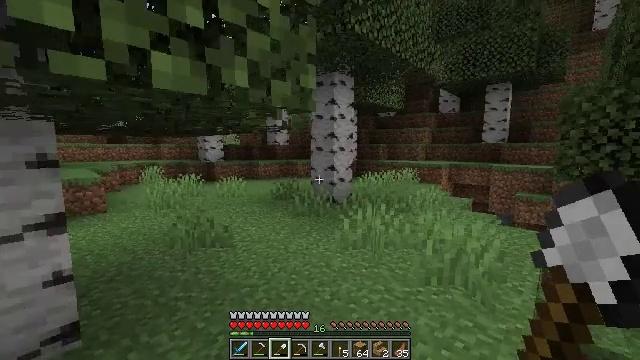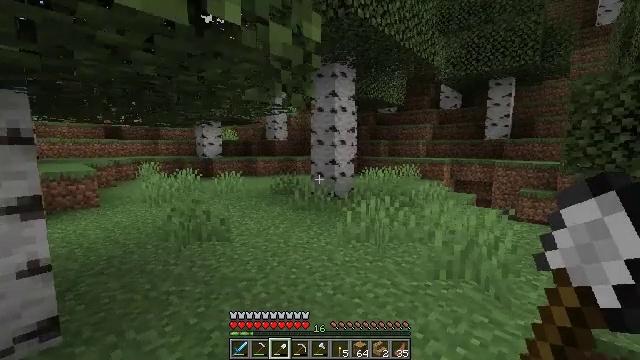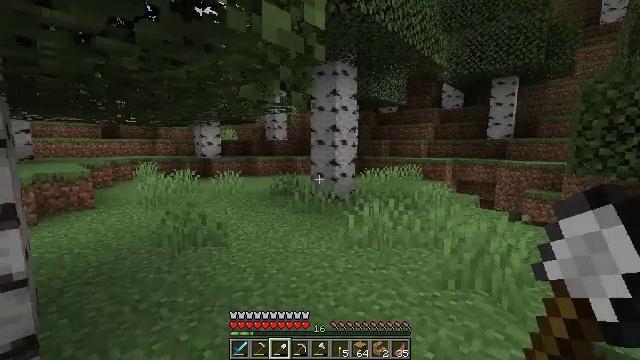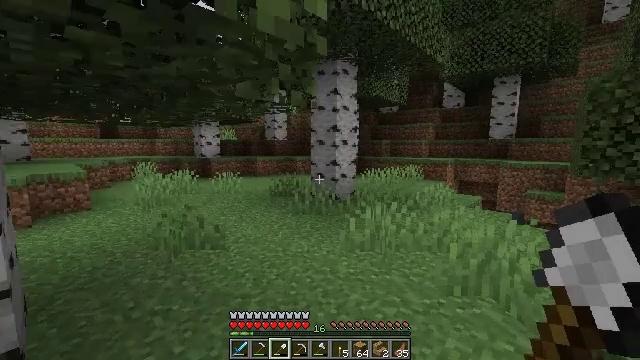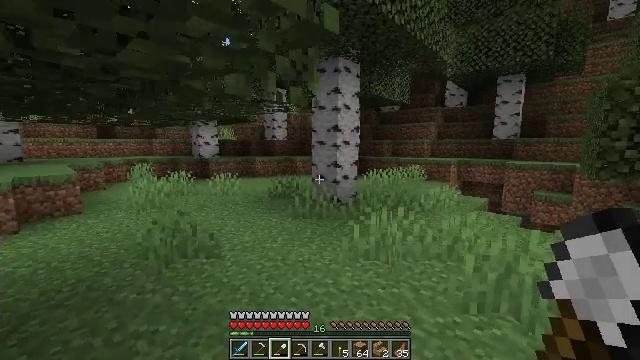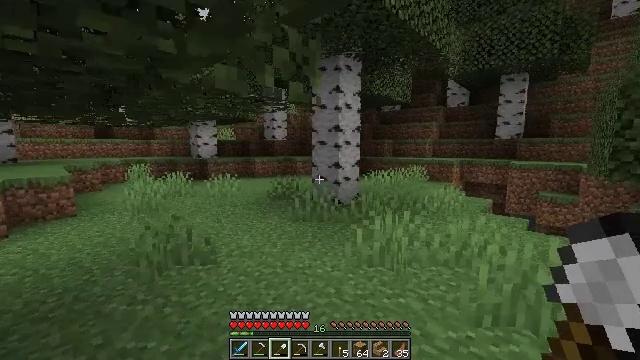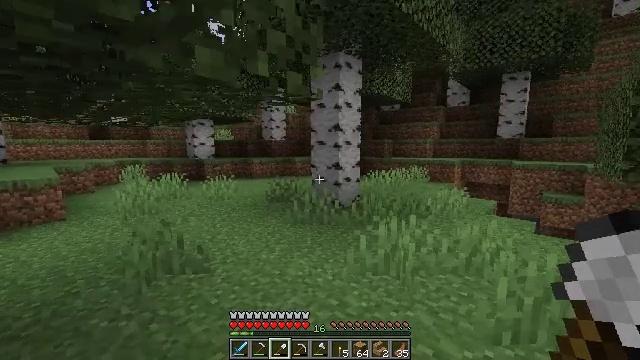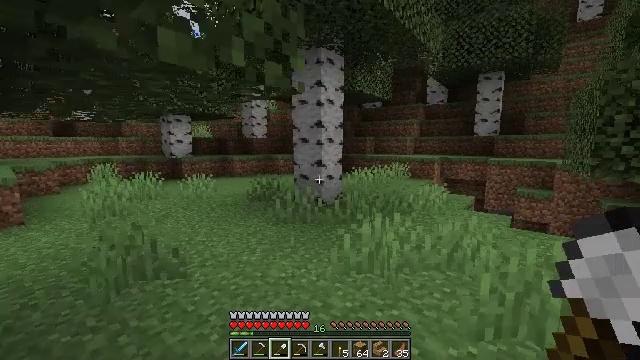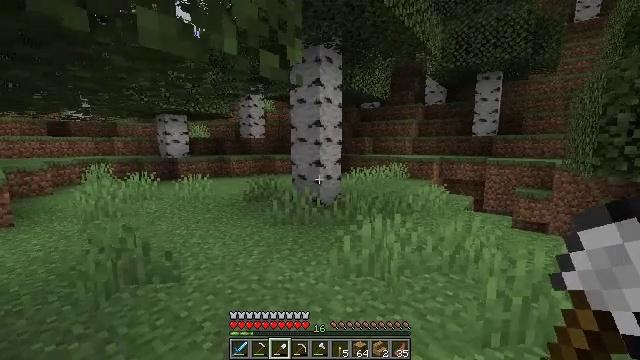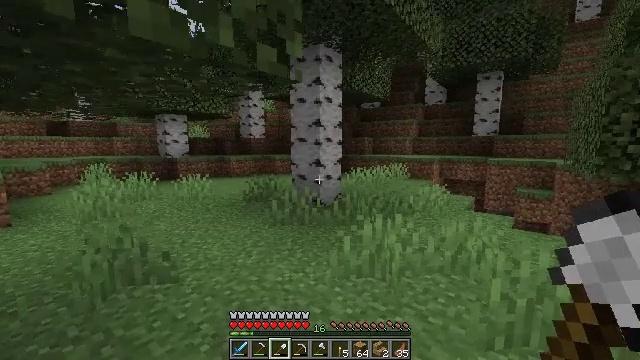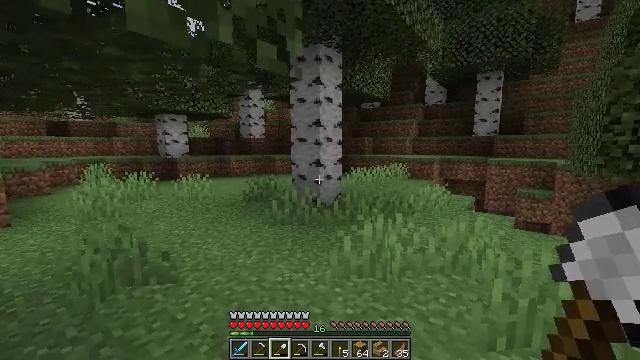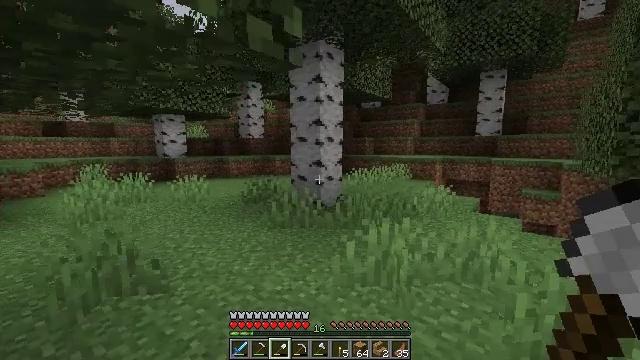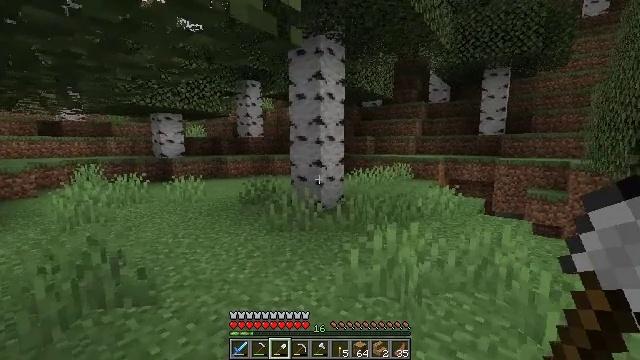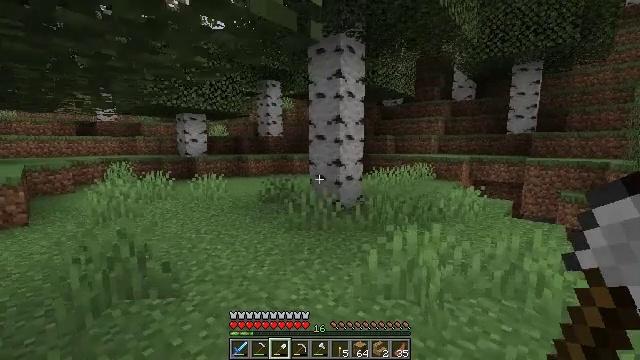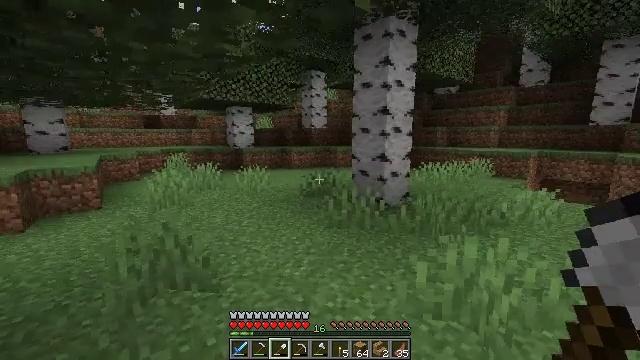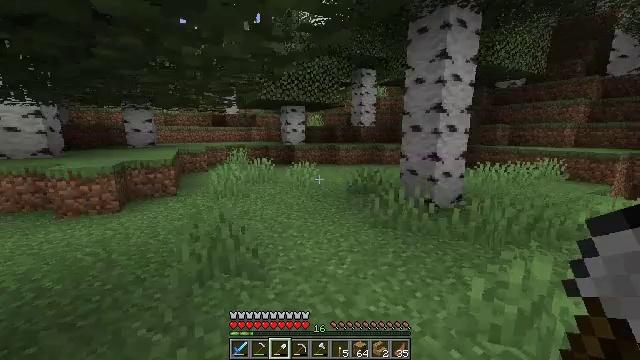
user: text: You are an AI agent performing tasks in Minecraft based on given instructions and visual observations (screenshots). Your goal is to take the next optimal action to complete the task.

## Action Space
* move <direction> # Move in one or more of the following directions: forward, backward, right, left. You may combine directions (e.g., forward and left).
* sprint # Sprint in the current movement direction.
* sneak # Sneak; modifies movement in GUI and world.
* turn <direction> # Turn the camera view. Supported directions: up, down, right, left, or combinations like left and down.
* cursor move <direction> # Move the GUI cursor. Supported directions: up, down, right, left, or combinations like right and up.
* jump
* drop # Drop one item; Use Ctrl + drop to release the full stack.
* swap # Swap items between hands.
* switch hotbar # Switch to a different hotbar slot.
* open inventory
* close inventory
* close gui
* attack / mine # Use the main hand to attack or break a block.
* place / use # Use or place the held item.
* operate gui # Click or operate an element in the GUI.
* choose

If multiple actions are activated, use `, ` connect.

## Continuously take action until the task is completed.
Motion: motion action
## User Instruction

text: Attack the stonecutter to pick it up.
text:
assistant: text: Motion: move forward
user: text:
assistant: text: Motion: move forward
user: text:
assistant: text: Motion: move forward
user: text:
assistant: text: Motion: move forward
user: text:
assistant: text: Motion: move forward
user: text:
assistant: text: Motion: move forward
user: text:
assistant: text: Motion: turn right
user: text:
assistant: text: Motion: no_op
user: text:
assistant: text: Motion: no_op
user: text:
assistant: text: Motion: move forward
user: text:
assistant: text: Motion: move forward
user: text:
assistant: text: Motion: move forward
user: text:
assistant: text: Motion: turn left
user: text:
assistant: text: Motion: move forward, turn left and down
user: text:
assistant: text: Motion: move forward, turn left and down
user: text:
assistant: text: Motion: move forward, turn left
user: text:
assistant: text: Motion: move forward, turn left
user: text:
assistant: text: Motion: move forward, turn left
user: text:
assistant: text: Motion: move forward
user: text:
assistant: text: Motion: move forward
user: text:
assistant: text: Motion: move forward
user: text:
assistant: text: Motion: move forward
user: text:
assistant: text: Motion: move forward
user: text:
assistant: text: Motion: move forward
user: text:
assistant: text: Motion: move forward
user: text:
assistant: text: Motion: move forward
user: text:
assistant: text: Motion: move forward
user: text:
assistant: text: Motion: move forward
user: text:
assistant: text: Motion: move forward, turn left and up
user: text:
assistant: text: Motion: move forward, turn left and up